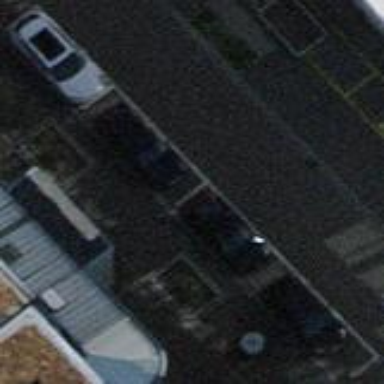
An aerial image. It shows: Parking lane designated for parking.